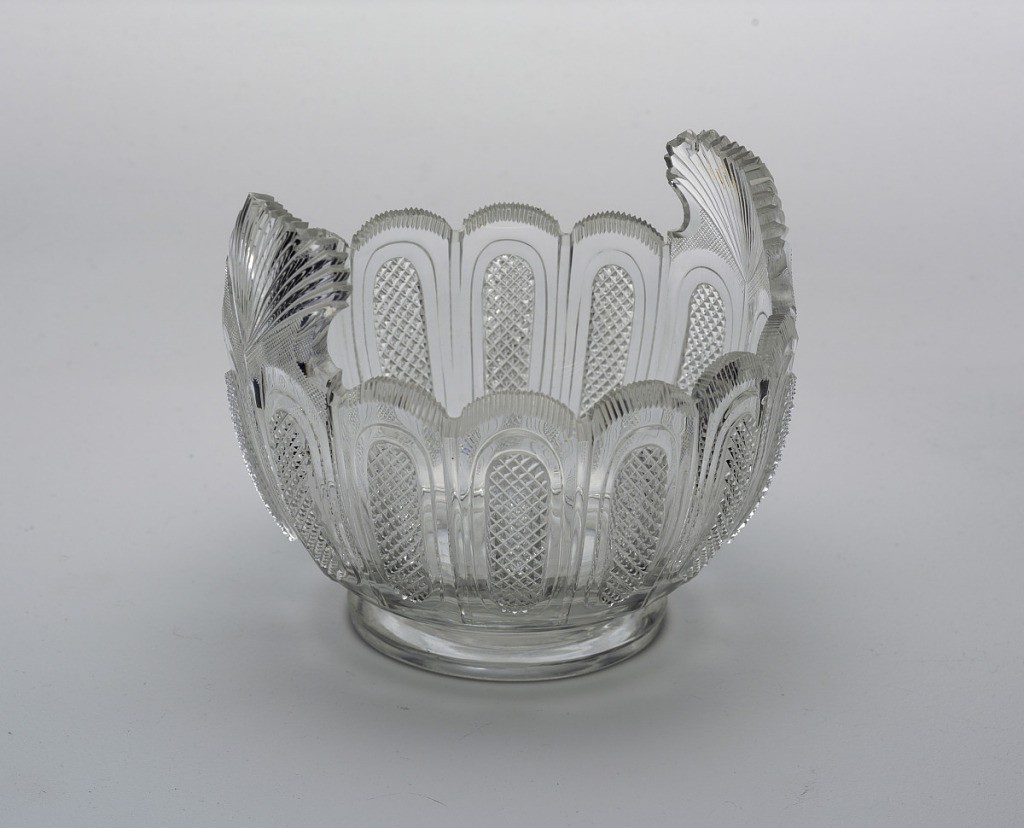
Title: Bowl
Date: ca. 1810–30
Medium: Glass
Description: Round body on short foot, 2 fan-shaped handles extending up from scalloped lip; body cut with design of vertical sections each with an oval panel of small diamonds, thin vertical fluting sections around lip, rayed flutes on handles; cutting very sharp.